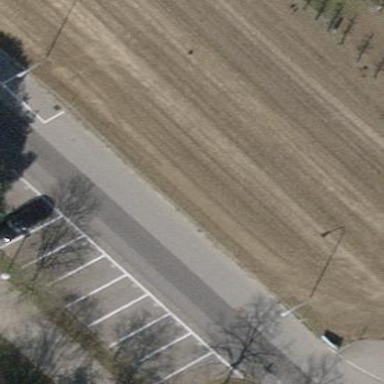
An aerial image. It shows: Street-side parking area.